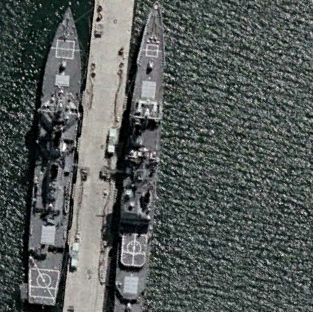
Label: destroyer